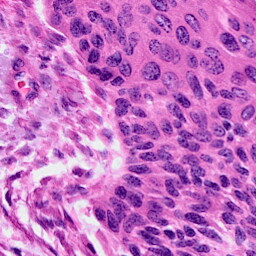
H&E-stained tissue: Cervix